Question: I am having some problem when trying to get week, month and year record from SQLite database. My database table:

I only managed to get the record for today, yesterday, week, month and year.
For this week:
'''
SELECT SUM(amount) AS Total, (substr(date, 7, 4) || '-' || substr(date, 4, 2) || '-' || substr(date,1, 2)) AS currentDate FROM TransactionRec WHERE currentDate BETWEEN DATE('now', '-7 days') AND Date('now') GROUP BY currentDate
'''
For this month:
'''
SELECT SUM(amount) AS Total, (substr(date, 7, 4) || '-' || substr(date, 4, 2) || '-' || substr(date,1, 2)) AS currentDate FROM TransactionRec WHERE currentDate BETWEEN DATE('now', 'start of month') AND Date('now') GROUP BY currentDate
'''
For this year:
'''
SELECT SUM(amount) AS Total, (substr(date, 7, 4) || '-' || substr(date, 4, 2) || '-' || substr(date,1, 2)) AS currentDate FROM TransactionRec WHERE currentDate BETWEEN DATE('now', '-1 year') AND Date('now')GROUP BY currentDate
'''
But I have no idea how to alter the SQL statement to get week, month and year. Any ideas?
Thanks in advance.
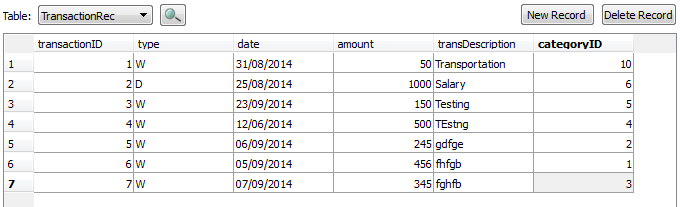
Answer: You are already using date modifiers.
Just subtract one more week/month/year:
'''
... BETWEEN date('now', '-14 days') AND date('now', '-7 days')
... BETWEEN date('now', 'start of month', '-1 months') AND date('now', 'start of month', '-1 days')
... BETWEEN date('now', '-2 years') AND date('now', '-1 years')
'''